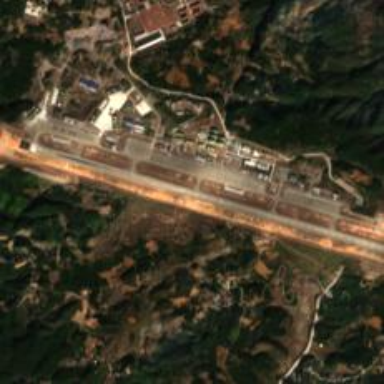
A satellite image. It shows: Runway at airport.